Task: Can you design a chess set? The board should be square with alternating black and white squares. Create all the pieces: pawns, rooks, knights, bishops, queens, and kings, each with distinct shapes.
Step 4089:
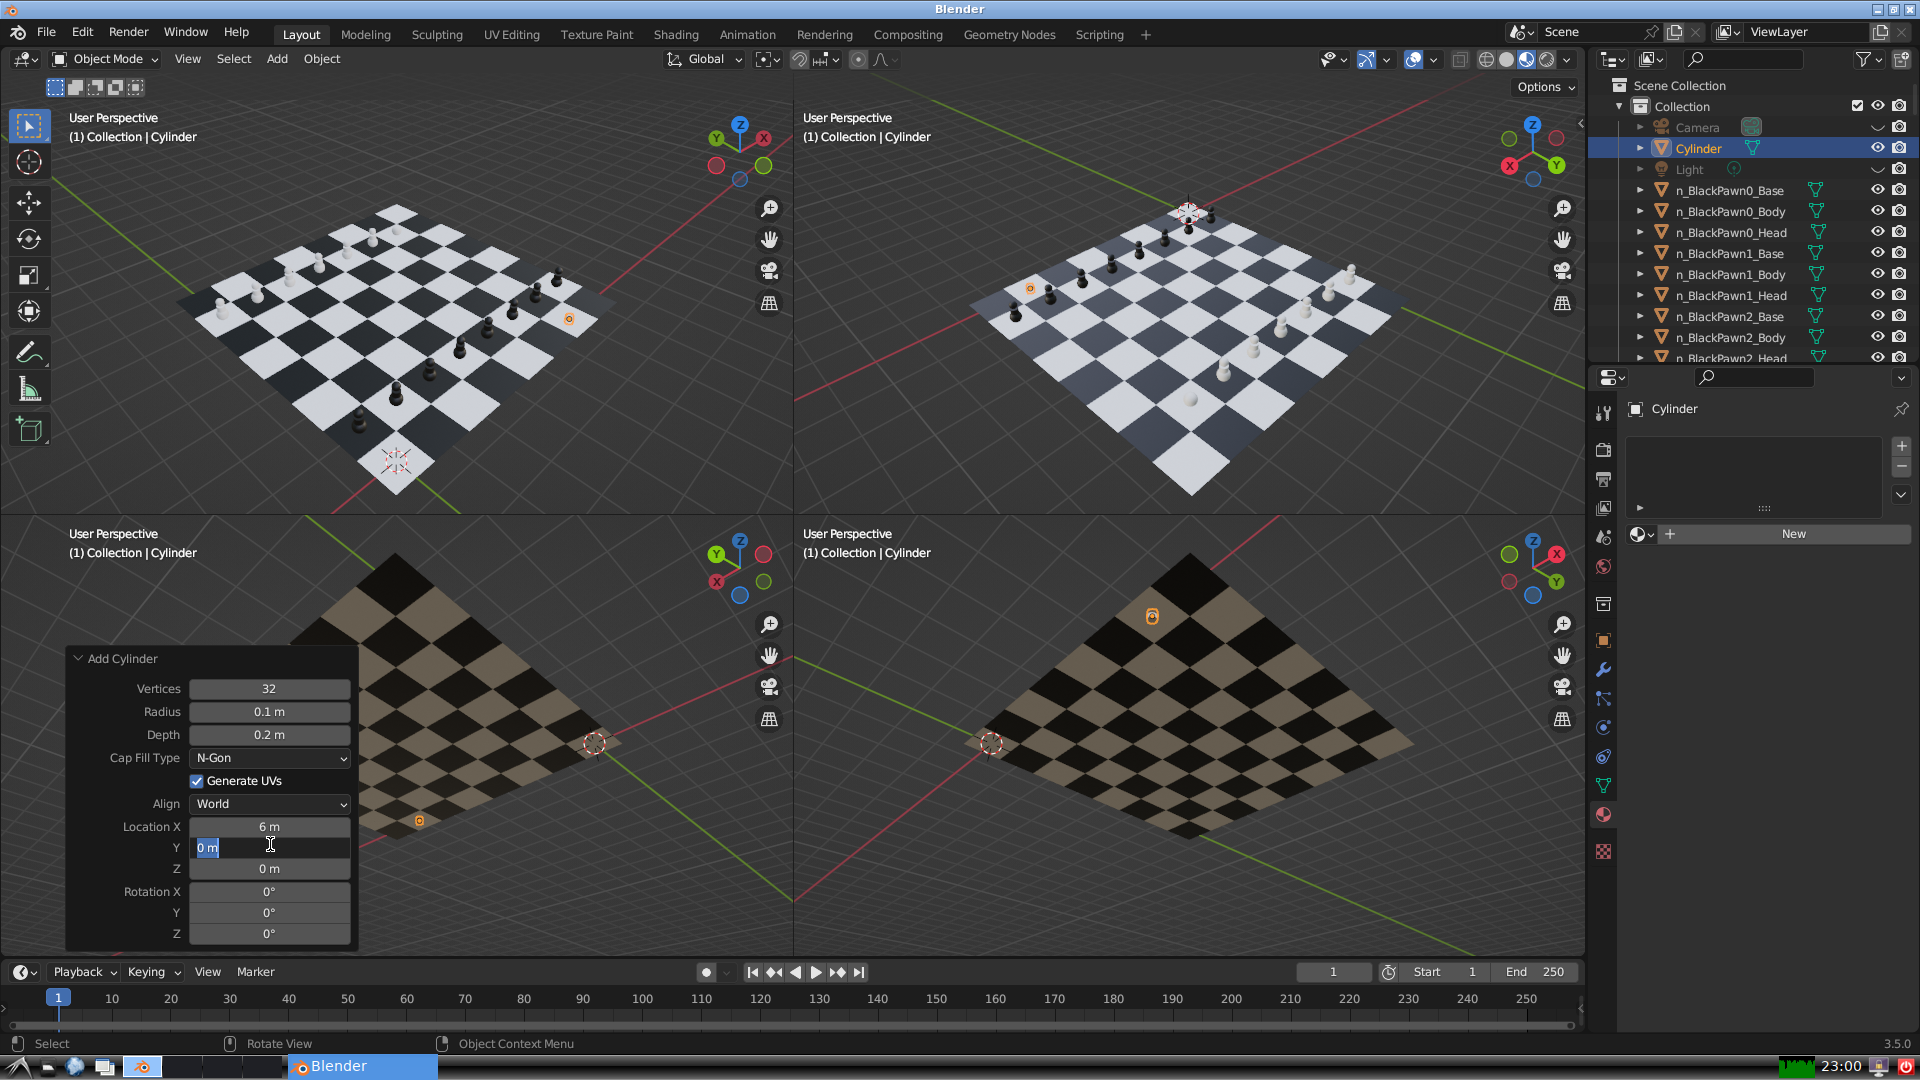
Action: input_text: 6.0